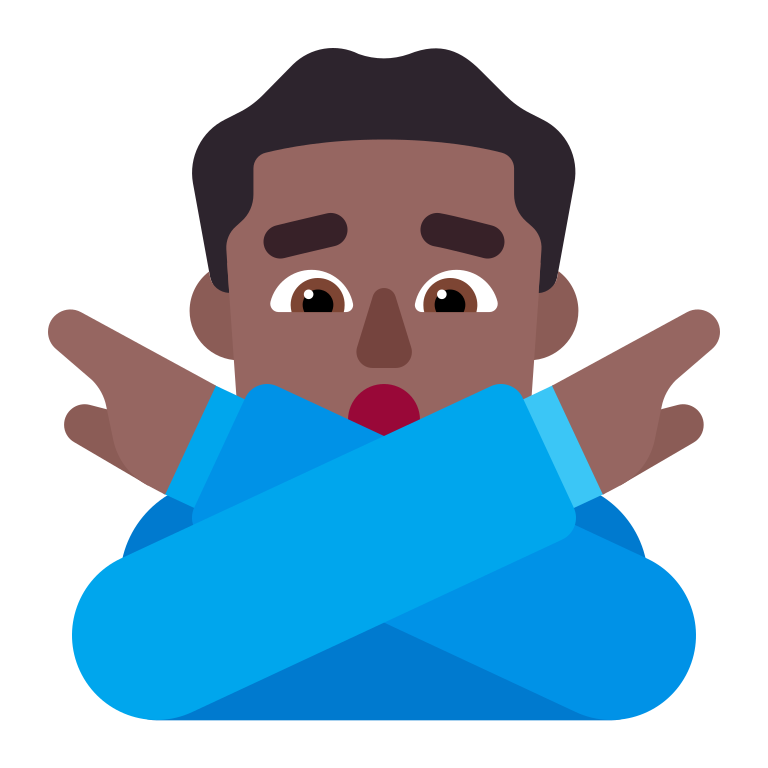
man gesturing no flat  dark